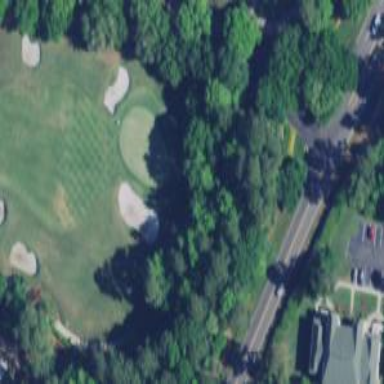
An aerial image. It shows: Golf hole.